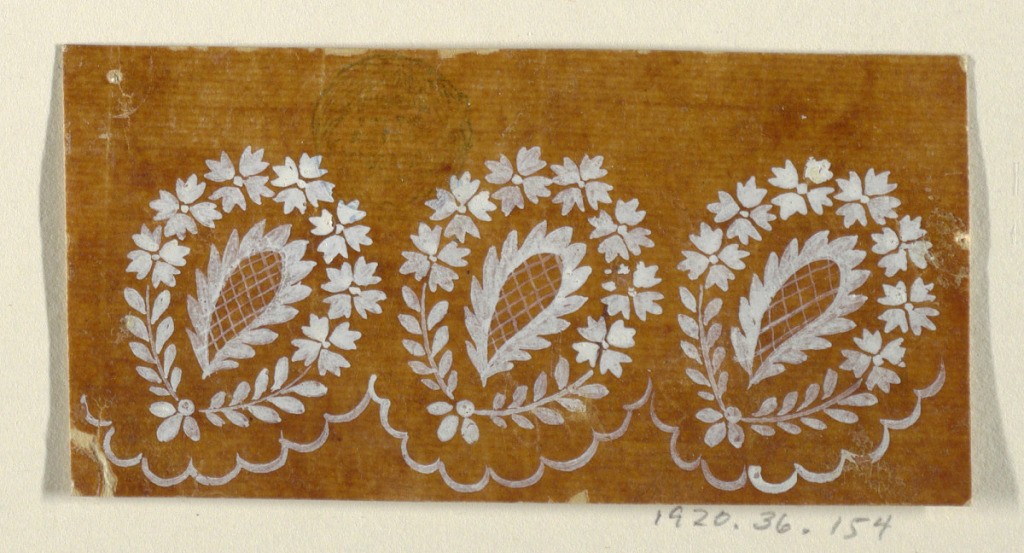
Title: Design for an Embroidered or Woven Horizontal Border of the "Fabrique de St. Ruf"
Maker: Fabrique de Saint Ruf, Lyon, France
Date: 1805–1815
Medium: Brush and white gouache on glazed tracing paper
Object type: Drawing
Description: A lace leaf in a wreath stands obliquely over a scalloped border. Three repeats are shown.